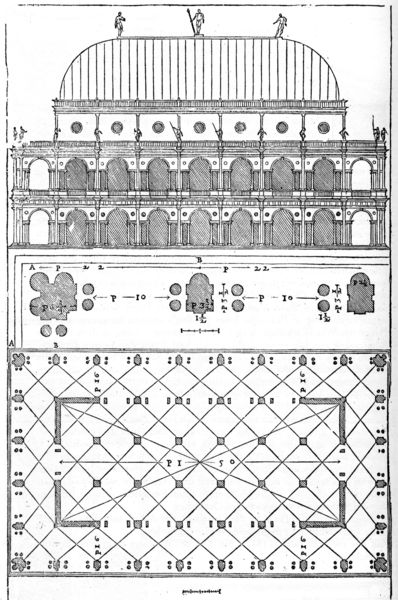
Titel: I Quattro Libri della Architettura, Buch III, Kap. 20 Von den Basiliken aus unserer Zeit und von den Zeichnungen der Basilika in Vicenza (Basilika in Vicenza: Ansicht und Grundriss)
Künstler: Andrea Palladio
Institution: (Seriendruck)
Schlagwörter: dunkel, weiß, fenster, grau, licht, pfeiler, raum, schwarz, skizze, stützen, säulen, zeichnung, anlage, dach, gebäude, haus, schloss, architektur, oper, renaissance, skulptur, ansicht, bogen, fassade, italien, türen, venedig, studie, mauer, grafik, graphik, schattierung, linien, hof, markt, rand, saal, figuren, joche, kuppel, symmetrie, plastik, halle, bögen, wände, eingänge, loggia, gewölbe, rechteck, palast, palazzo, linie, schnitt, seite, mosaik, entwurf, rathaus, arkaden, kapitelle, tore, rauten, skulpturen, okuli, statuen, architrave, diagonale, etagen, plan, entwürfe, geometrie, beschreibung, grundriss, bauwerk, bauplastik, aufriss, maßstab, bauzeichnung, bauplan, grunriss, palladio, schnitte, gliederung, maßangabe, markthalle, ansichten, planung, bullaugen, sterngewölbe, vicenza, gewolbe, kaiserlich, lan, quattro libri, fenstera, rkaden, vinzenza, frontsicht, bullaugenfenster